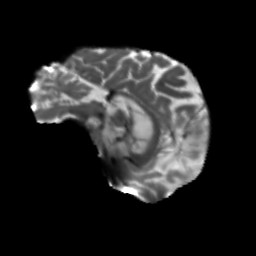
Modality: T2w
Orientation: sagittal
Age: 68
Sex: female
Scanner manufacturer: siemens
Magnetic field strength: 3 T
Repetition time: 5.25 s
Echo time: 0.08 s